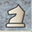
Piece: wN